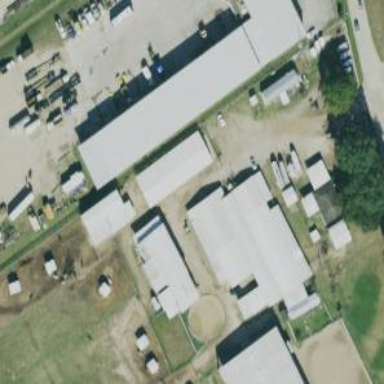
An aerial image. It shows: Stable building with gabled roof.